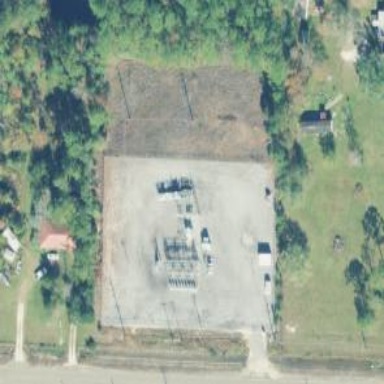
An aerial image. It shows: Distribution level power substation surrounded by fence.